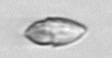
Label: Katodinium_or_Torodinium